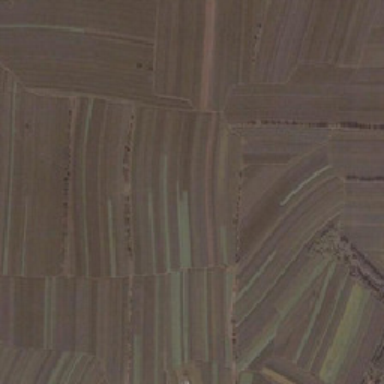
The orientation of brown stripe farmland is different .